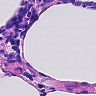
Metastatic tissue present: no